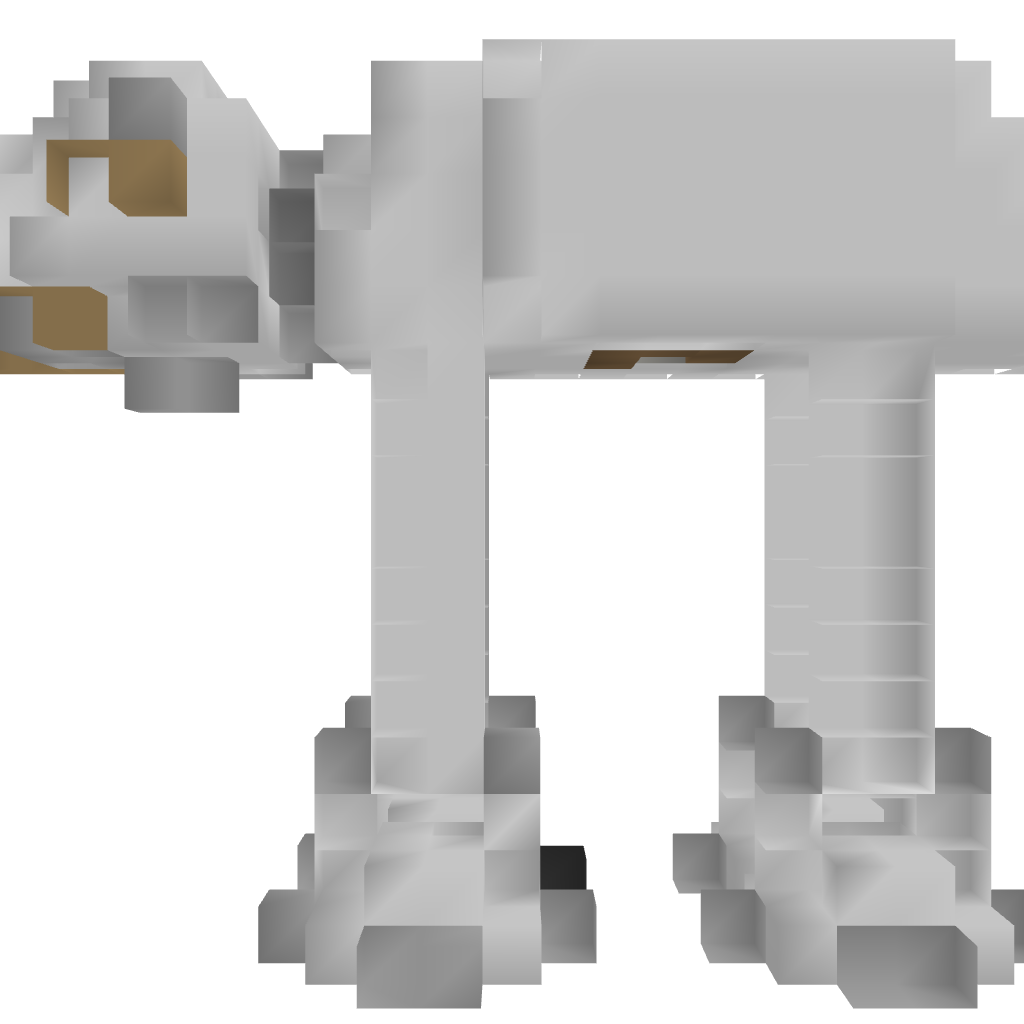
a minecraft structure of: AT-AT (Small)